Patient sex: F
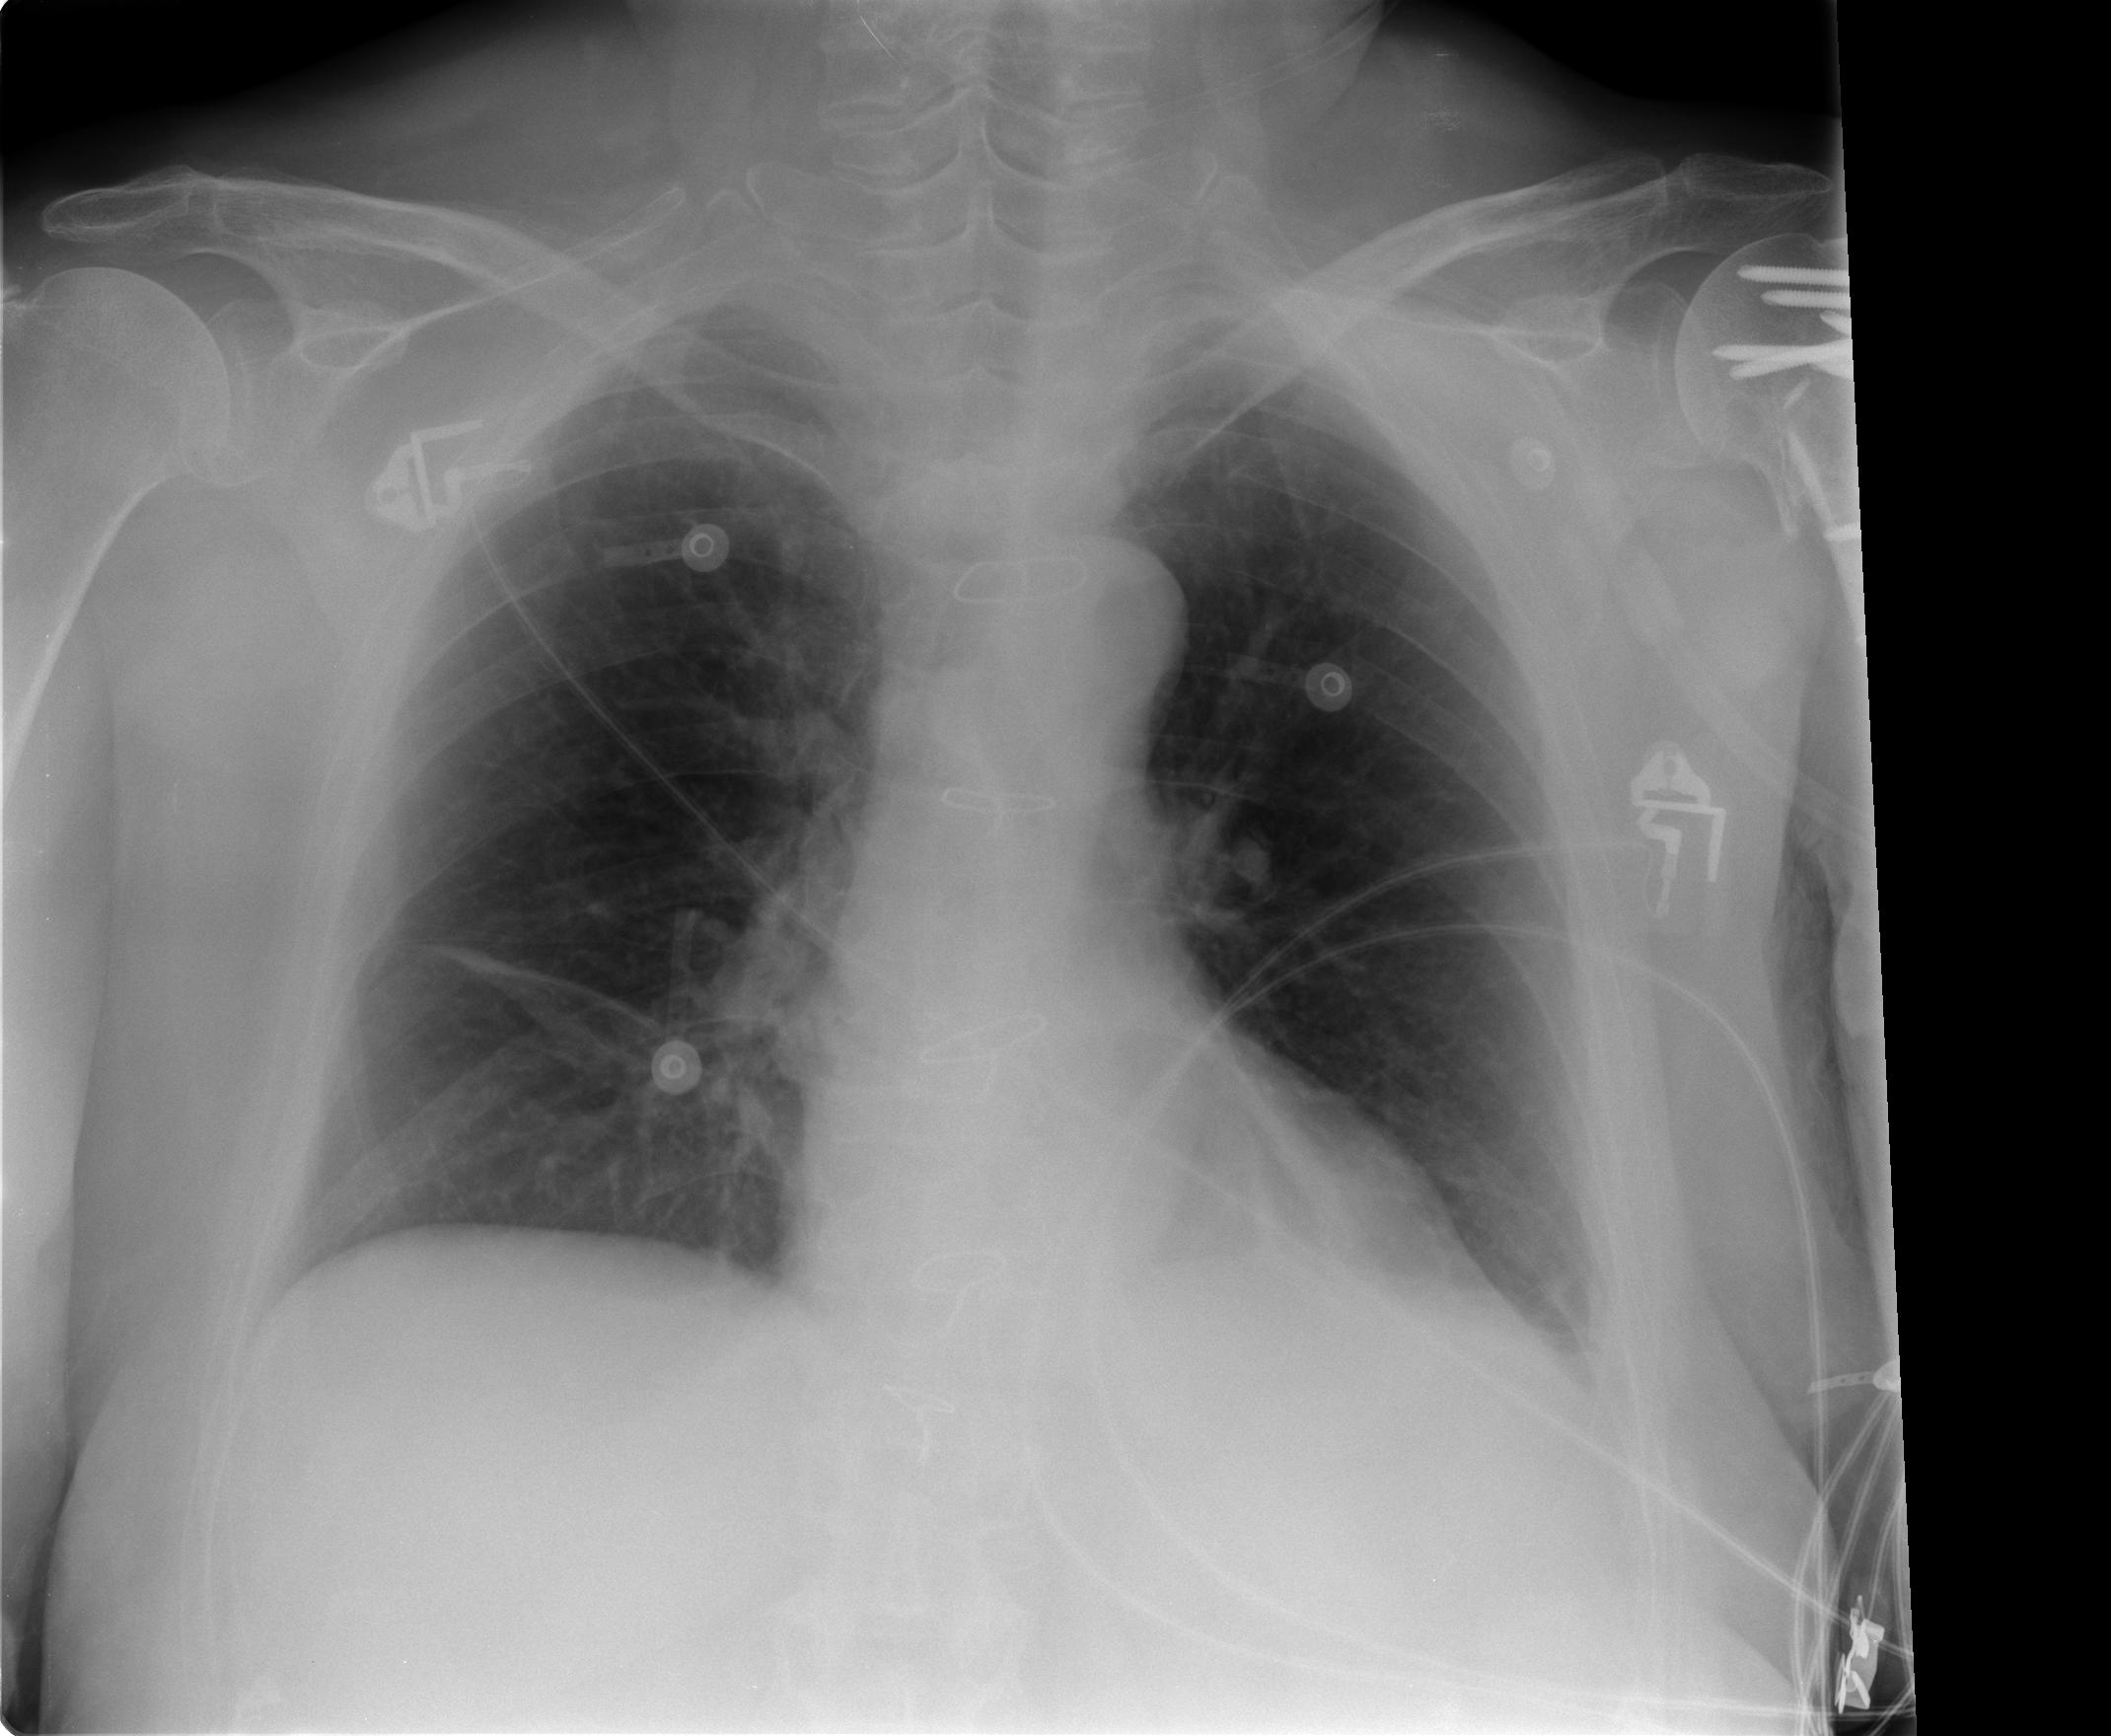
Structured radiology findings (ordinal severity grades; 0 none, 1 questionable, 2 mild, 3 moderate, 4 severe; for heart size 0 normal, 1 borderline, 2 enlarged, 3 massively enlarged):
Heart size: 1
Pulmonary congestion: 1
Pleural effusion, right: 0
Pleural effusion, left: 2
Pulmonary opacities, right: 0
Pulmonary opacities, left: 0
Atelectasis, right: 2
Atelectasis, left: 2